Aerial crown-view tile of a tropical tree (Barro Colorado Island, Panama), acquired 20240813:
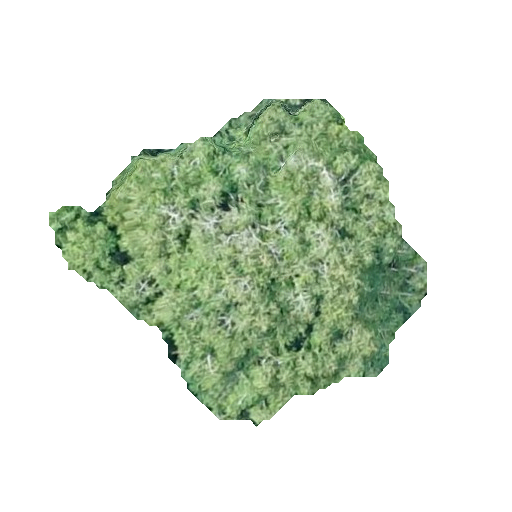
Species: Guatteria lucens
GBIF accepted scientific name: Guatteria lucens
Crown area: 113.887 m²